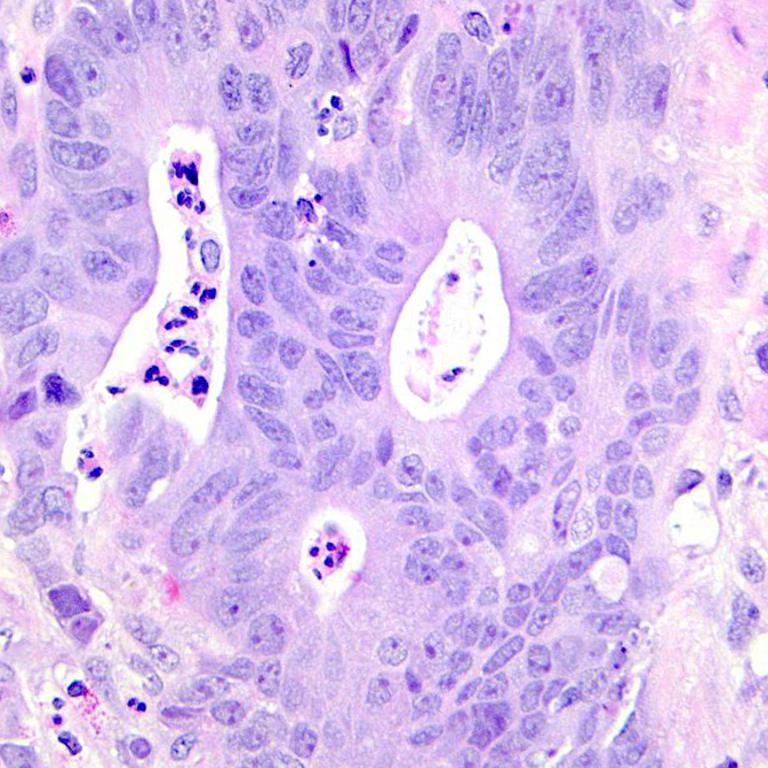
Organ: colon
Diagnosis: adenocarcinomas